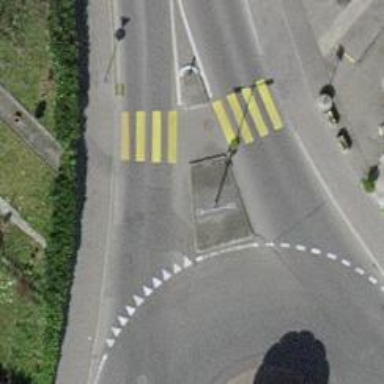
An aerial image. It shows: Marked crossing with zebra sign and island in the middle.